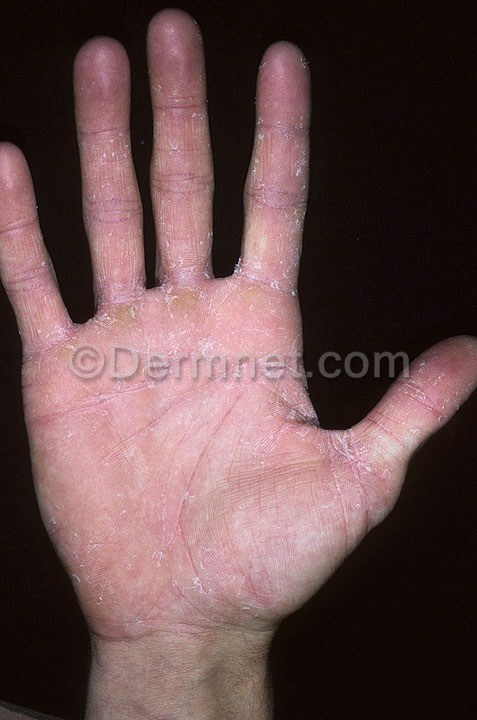
Disease: Eczema Photos